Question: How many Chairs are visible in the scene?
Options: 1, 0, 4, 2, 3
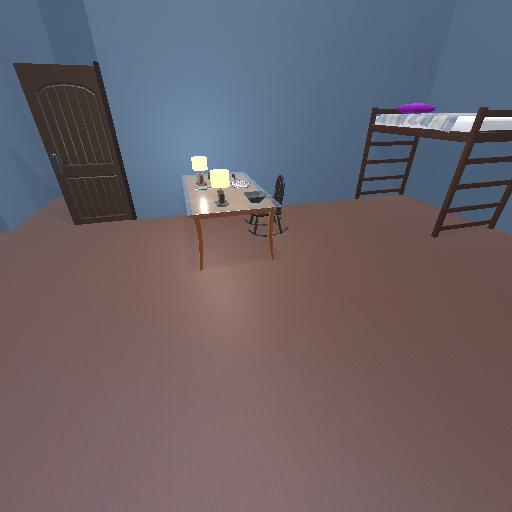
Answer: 1